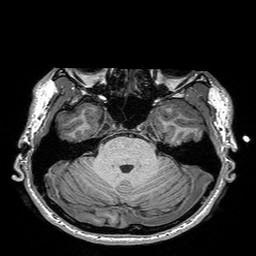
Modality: T1w
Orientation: coronal
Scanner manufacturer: siemens
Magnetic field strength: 3 T
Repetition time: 2.3 s
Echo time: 0.00298 s